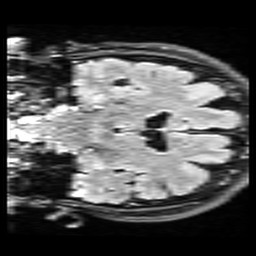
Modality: FLAIR
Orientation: coronal
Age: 71
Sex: female
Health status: healthy
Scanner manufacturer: siemens
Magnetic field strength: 3 T
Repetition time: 9 s
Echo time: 0.088 s